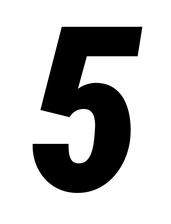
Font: Roboto-Italic_Condensed_Black_Italic